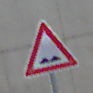
Verkehrszeichen: UnebeneFahrbahn
Umgebung: Outdoor, Urban
Tageszeit: MorningAfternoon
Wetter: PartlyCloudy
Licht: Natural
Jahreszeit: NotSpecified
Kontrast: LowContrast